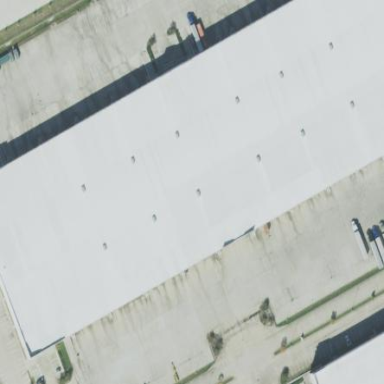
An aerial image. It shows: Warehouse.